Field crop: maize
Growth stage: 1
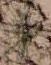
Species: salsola